Interaction volume radius: 5 \u00c5
Interaction volume height: 20 \u00c5
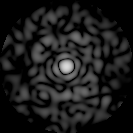
Disorder parameter: 0.8583